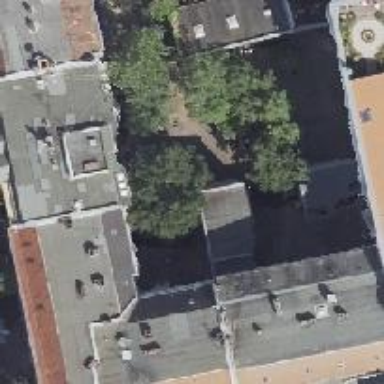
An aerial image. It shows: Saltbox-roofed apartment building.